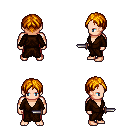
a pixel art fantasy rpg character, male body template, human, light skin, brown robe, red pants, dark blonde parted hairstyle, dagger, four views (front, back, left, right), 2x2 character sprite sheet, small pixel art, hard edges, no anti-aliasing